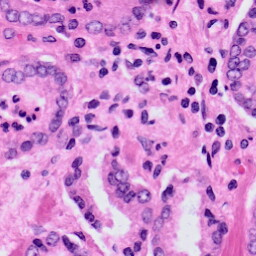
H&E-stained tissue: Prostate